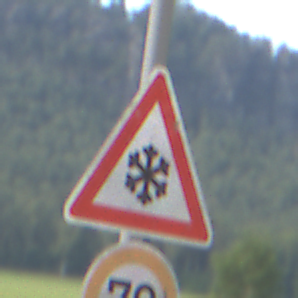
Verkehrszeichen: SchneeOderEisglaette
Zusatzzeichen unten: Geschwindigkeit70
Umgebung: Outdoor, Nature
Tageszeit: SunriseSunset
Wetter: PartlyCloudy
Licht: Natural
Jahreszeit: NotSpecified
Kontrast: MediumContrast